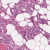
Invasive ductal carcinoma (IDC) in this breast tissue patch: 1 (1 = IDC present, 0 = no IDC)